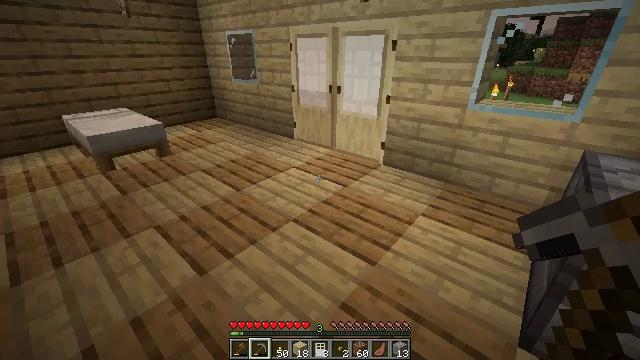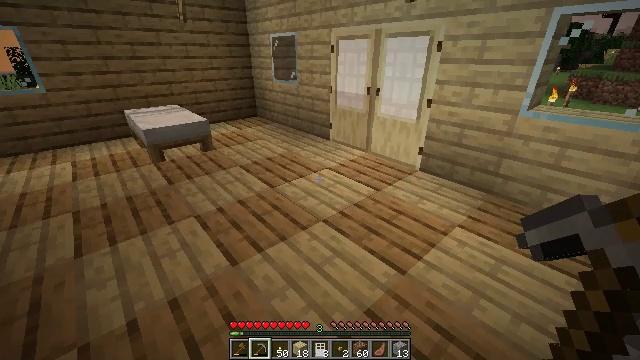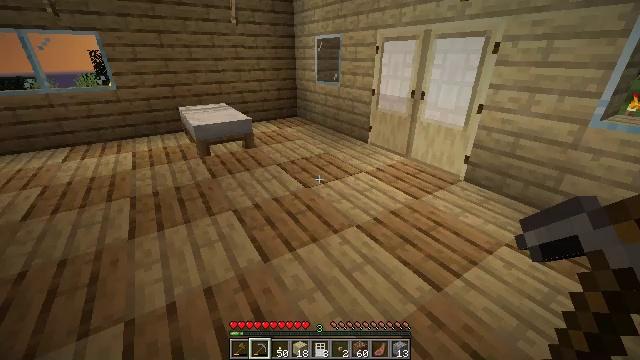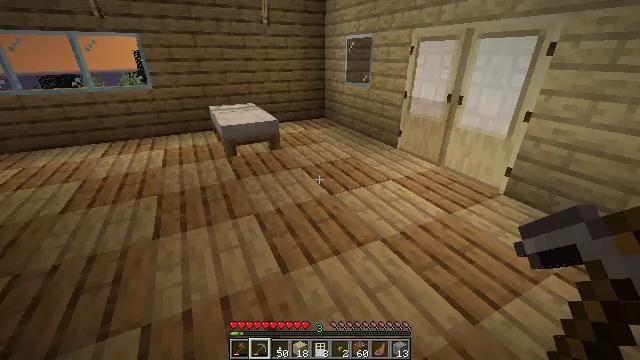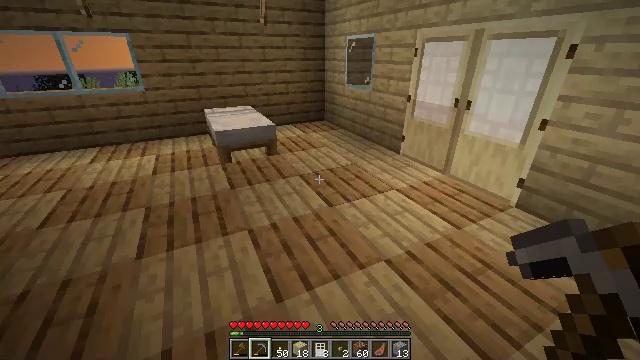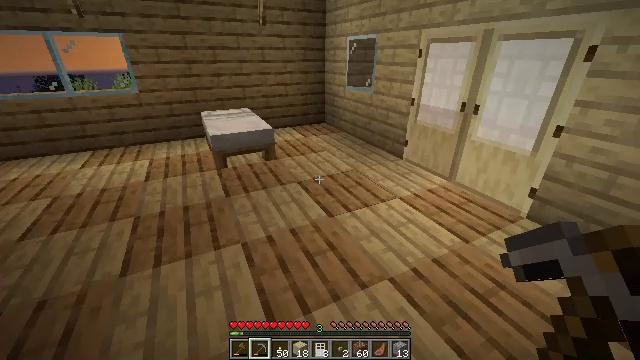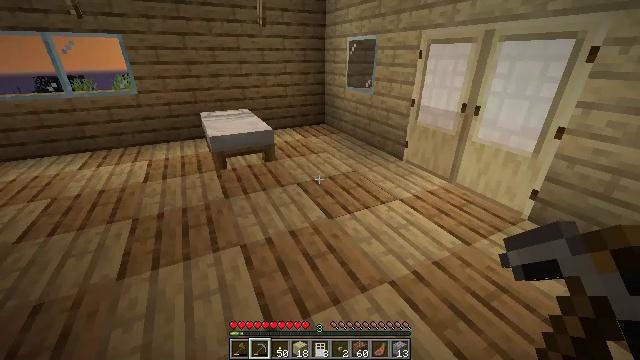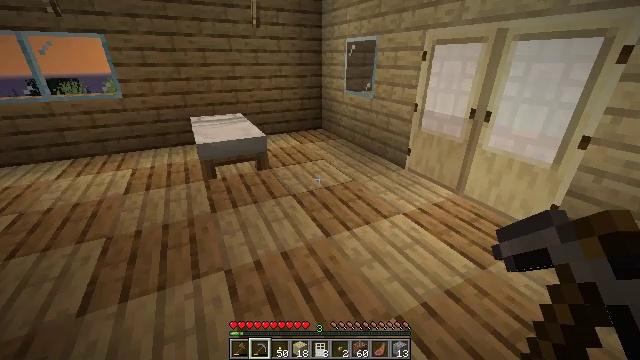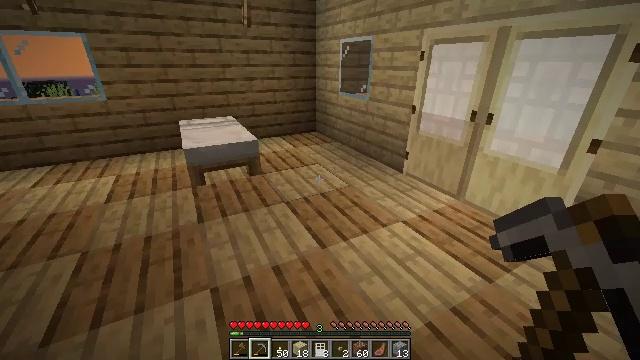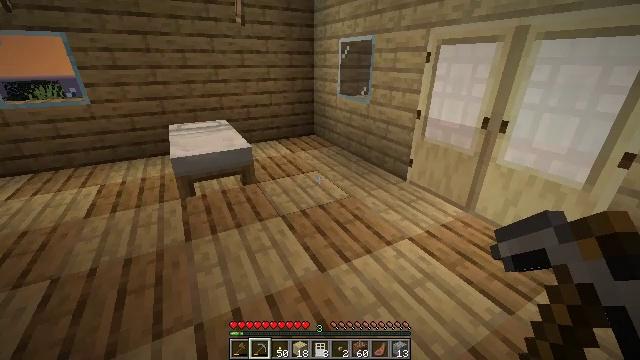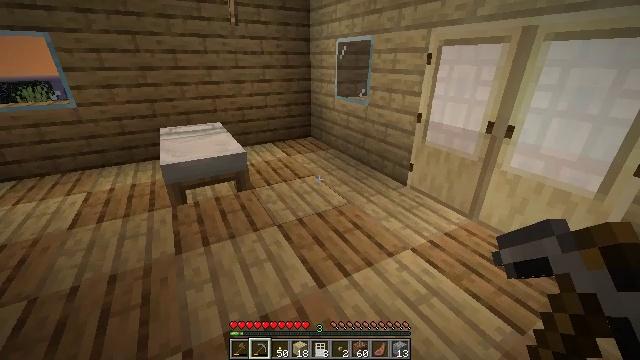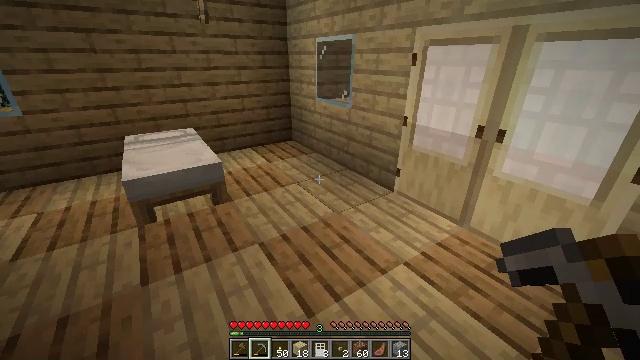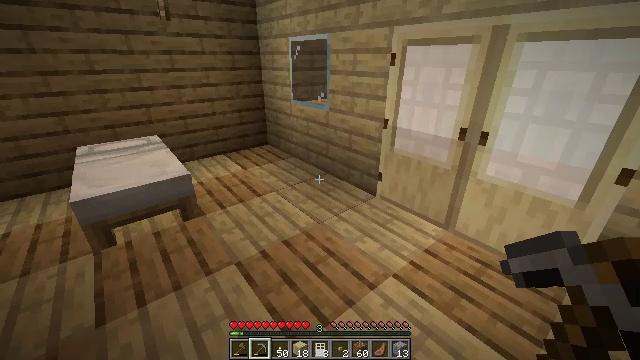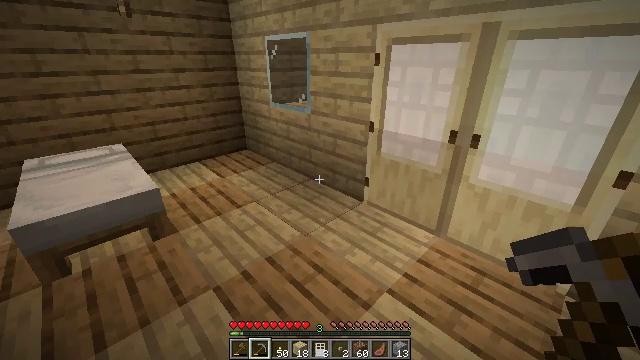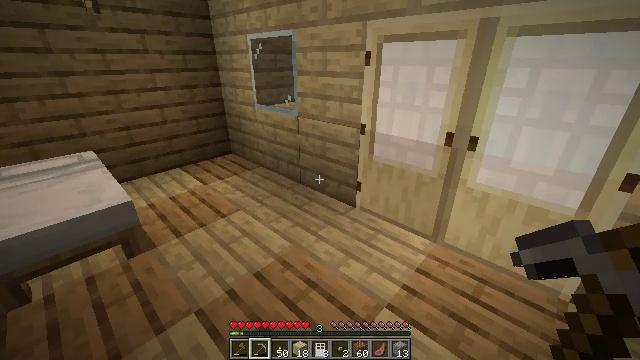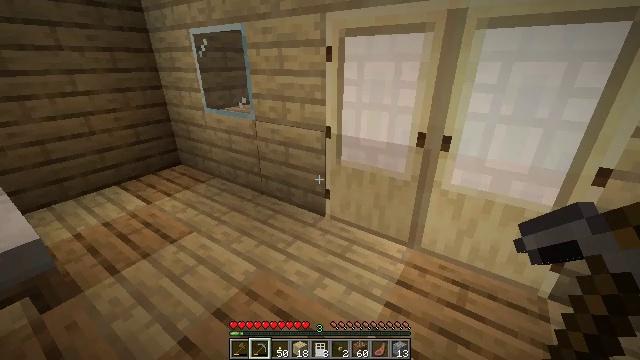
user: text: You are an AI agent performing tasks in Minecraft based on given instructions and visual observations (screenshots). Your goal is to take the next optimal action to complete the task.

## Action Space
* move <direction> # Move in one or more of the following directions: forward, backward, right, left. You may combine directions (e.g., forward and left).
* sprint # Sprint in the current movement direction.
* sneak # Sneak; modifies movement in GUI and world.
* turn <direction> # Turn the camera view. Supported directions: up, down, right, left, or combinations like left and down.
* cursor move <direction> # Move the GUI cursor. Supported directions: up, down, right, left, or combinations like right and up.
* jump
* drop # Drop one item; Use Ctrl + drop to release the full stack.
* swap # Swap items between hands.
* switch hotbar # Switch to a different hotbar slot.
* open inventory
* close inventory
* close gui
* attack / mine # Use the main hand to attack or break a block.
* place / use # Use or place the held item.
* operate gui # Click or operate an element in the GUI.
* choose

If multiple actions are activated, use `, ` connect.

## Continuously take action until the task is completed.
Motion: motion action
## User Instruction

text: Disassemble the birch door from the building.
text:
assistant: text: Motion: turn left
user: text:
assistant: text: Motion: move forward, turn left
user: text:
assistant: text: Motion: move forward, turn left
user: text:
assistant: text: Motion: move forward
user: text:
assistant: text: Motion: move forward
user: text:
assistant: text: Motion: move forward
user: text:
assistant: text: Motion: move forward
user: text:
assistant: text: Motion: move forward, turn right
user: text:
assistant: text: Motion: move forward
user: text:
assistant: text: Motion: move forward
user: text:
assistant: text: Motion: move forward, turn right
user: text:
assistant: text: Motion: move forward, turn right
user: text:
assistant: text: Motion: move forward, turn right
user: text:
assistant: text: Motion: move forward, turn right
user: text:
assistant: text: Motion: move forward, turn right
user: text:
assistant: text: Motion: move forward, turn right
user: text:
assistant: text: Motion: move forward, turn right
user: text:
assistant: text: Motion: move forward, turn right
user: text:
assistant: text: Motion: move forward, turn right
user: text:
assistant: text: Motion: turn right
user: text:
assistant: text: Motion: turn right
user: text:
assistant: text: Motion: turn right
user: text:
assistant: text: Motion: no_op
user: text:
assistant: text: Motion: no_op
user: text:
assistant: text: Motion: no_op
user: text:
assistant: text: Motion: no_op
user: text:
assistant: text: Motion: no_op
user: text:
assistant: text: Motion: no_op
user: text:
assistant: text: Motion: no_op
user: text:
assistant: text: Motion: no_op